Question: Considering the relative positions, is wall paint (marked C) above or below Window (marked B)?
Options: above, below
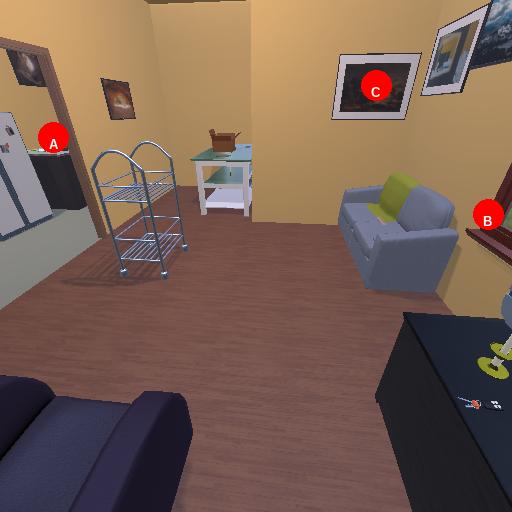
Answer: above